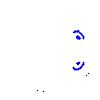
Particle: kaon